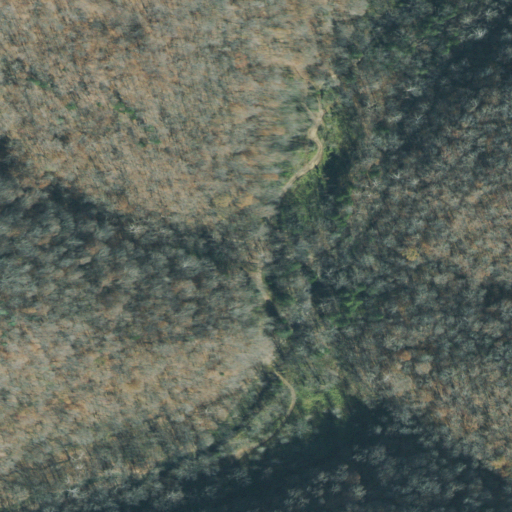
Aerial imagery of valley in Tennessee named Big Hollow containing only deciduous forest